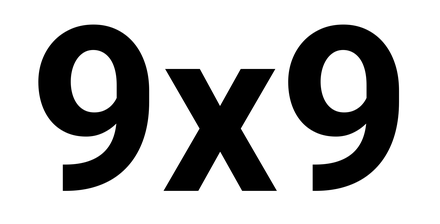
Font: Roboto_Bold